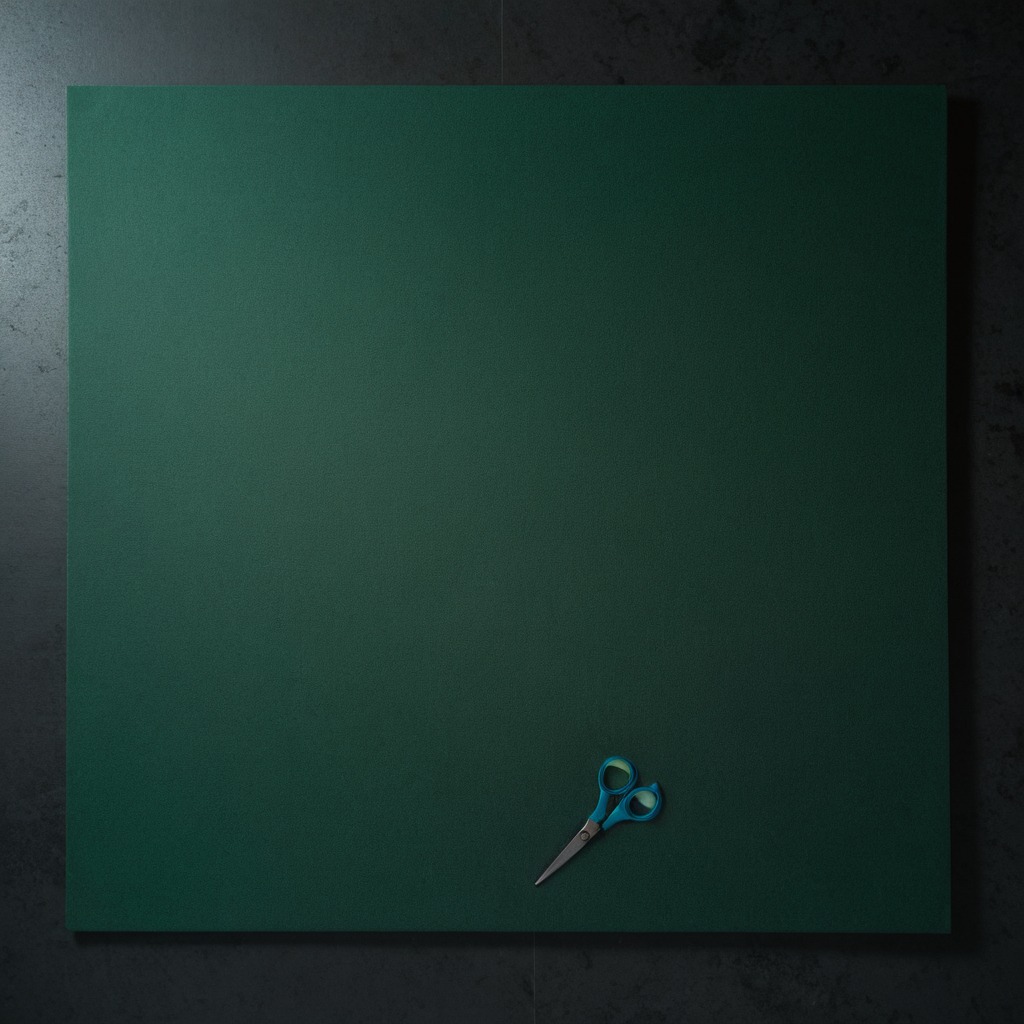
A scissor lies on a clean granite tabletop covered with a green rubber mat inside a workshop at night dim ambient light soft shadows worn but beneath the mat